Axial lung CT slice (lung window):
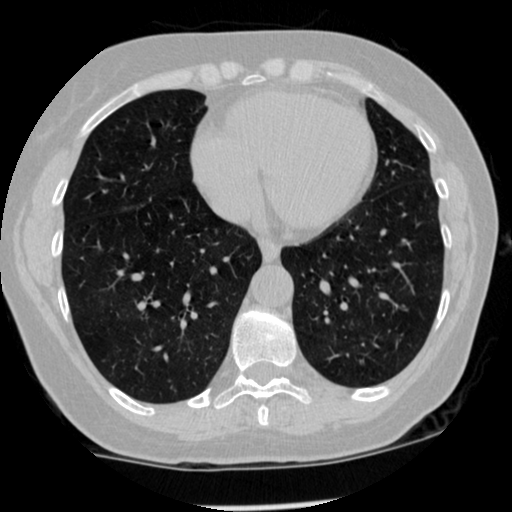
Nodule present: no